Interaction volume radius: 5 \u00c5
Interaction volume height: 15 \u00c5
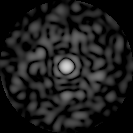
Disorder parameter: 0.8299